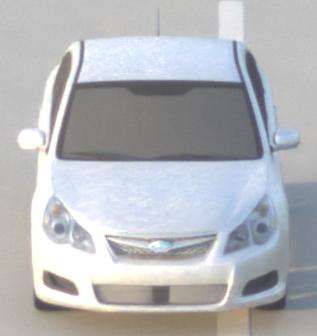
Make: Subaru
Model: Legacy 2.0R
Detailed model: Legacy (IV) Limousine
Model produced from: 2007/09
Model produced until: 2008/10
Doors: 4
Color: white
Road condition: dry road
Daytime: sunrise or sunset
Contrast: low contrast